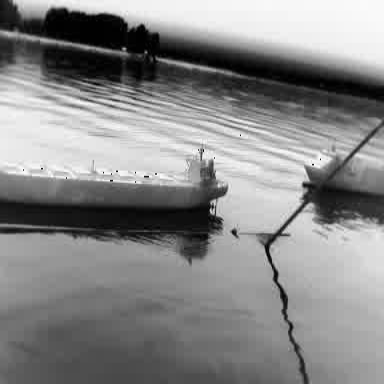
There are two objects shown in the infrared image, including a liner, and a container_ship.